Question: I want to create something like this:

I've been able to create it statically, just type int everything fixed in the code. I want to have it done dynamically, I've built the database which consists of all the data I need to have in this table.
But what I can't figure out how to achieve is the first two rows (Day and Date). Other than that, I can fill all from the data base (Group Members and data associated with.
Can someone direct me on how to achieve first two rows? or should I also set them with the data in the database?
I need at least how to convert the day (1-Nov) to day. I will use current year (2013) or next year (2014) for now.
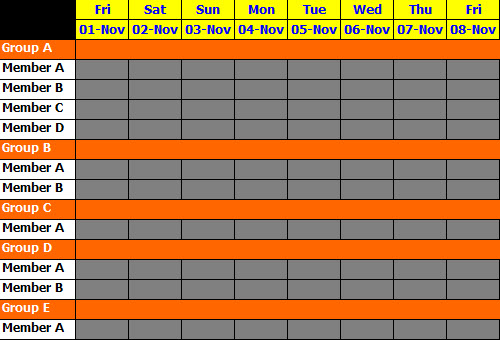
Answer: You may usefull following links. you can start from here and then can analyse there codes.
<URL>